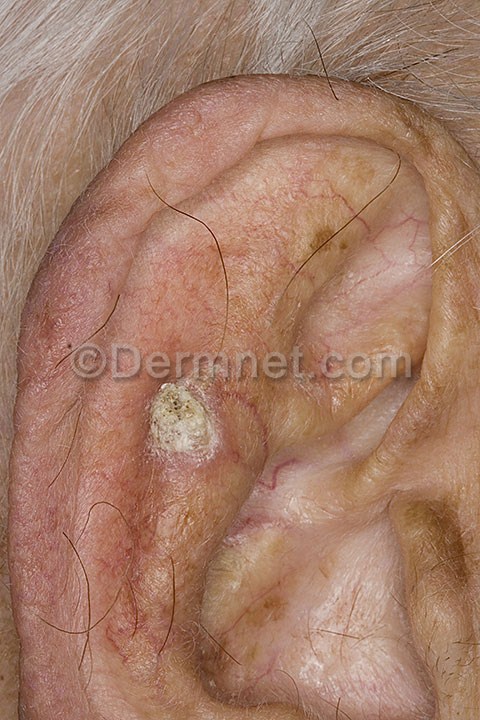
Disease: Actinic Keratosis Basal Cell Carcinoma and other Malignant Lesions